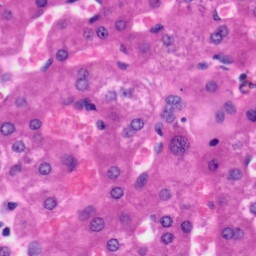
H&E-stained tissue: Liver